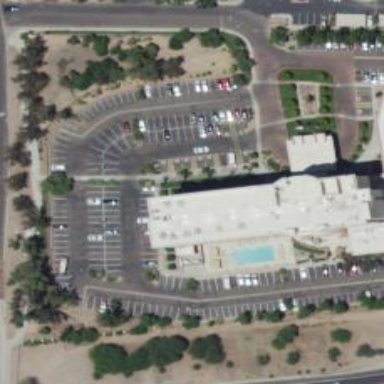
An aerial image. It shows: Parking space is available.